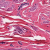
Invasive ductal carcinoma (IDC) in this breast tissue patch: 0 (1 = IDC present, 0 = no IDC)